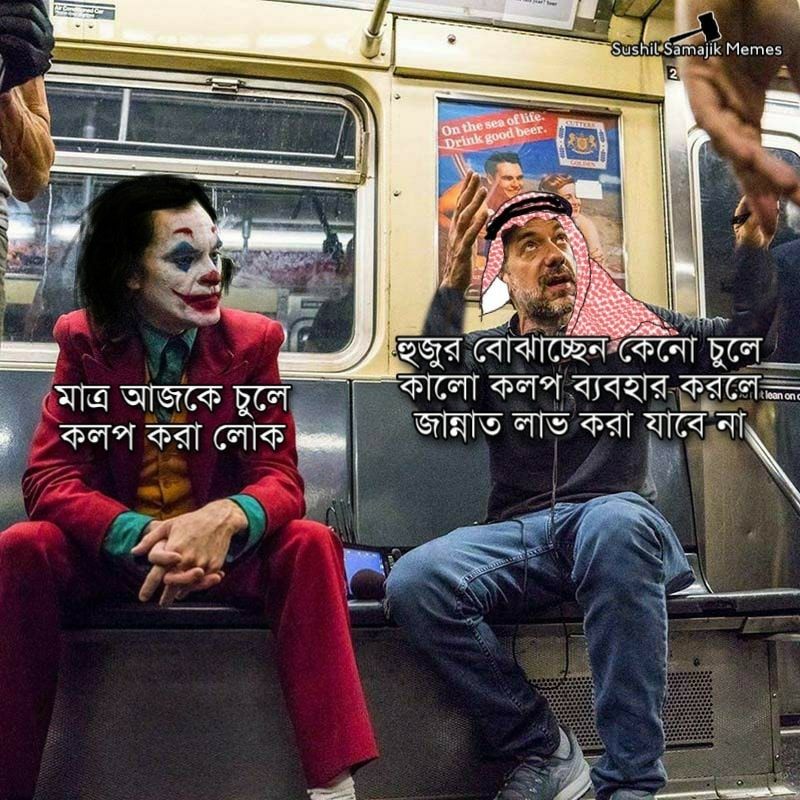
Caption: মাত্র আজকে চুলে কলপ করা লোক     হুজুর বোঝাচ্ছেন কেনো চুলে কালো কলপ ব্যবহার করলে জান্নাত লাভ করা যাবে না
Label: non-hate